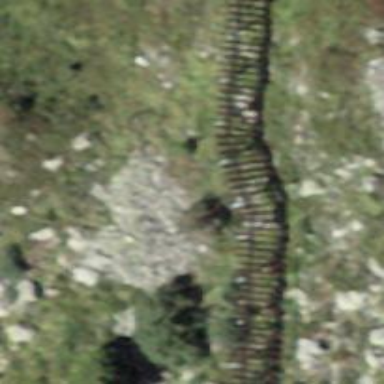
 designed to mitigate snow accumulations in specific area."